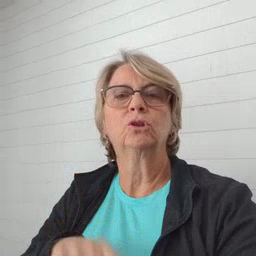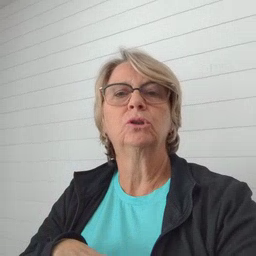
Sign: touch